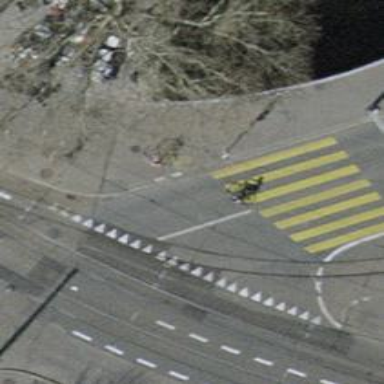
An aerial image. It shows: Sidewalk path on asphalt road that includes bridge.